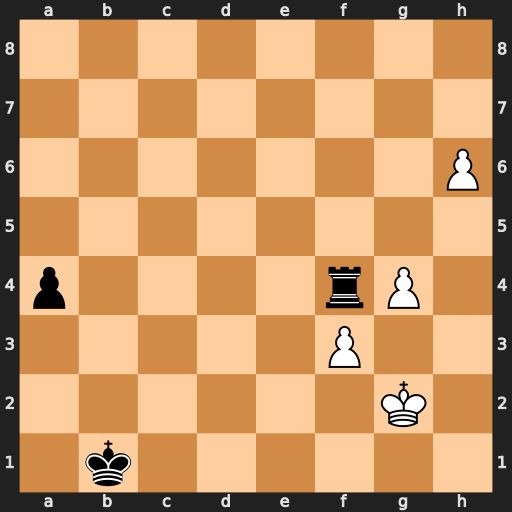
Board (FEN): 8/8/7P/8/p4rP1/5P2/6K1/1k6
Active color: w
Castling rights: -
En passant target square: -
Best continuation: h7 Rf8 g5 a3 g6 a2 g7